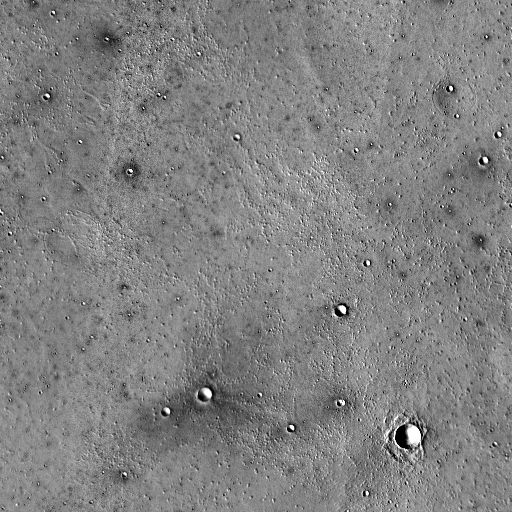
Crater classes present: Background, Other, Layered, Buried, Secondary